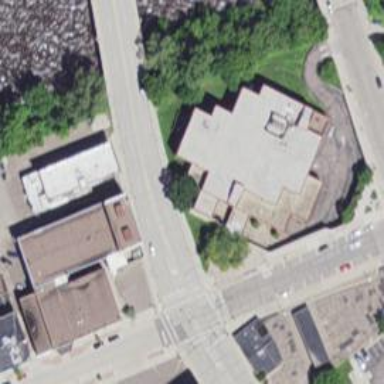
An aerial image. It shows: Building that serves as library.